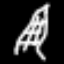
Label: The Eiffel Tower